Aerial crown-view tile of a tropical tree (Barro Colorado Island, Panama), acquired 20240611:
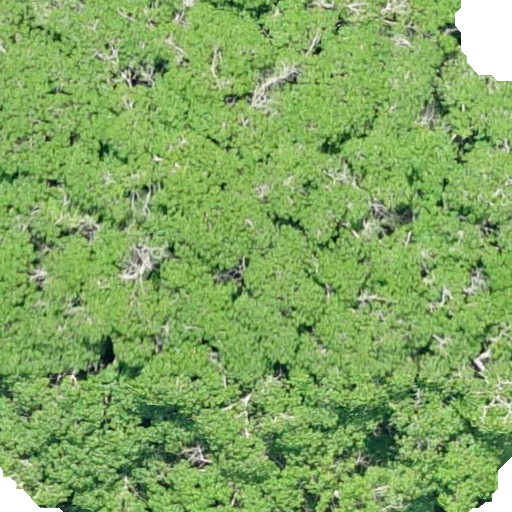
Species: Hura crepitans
GBIF accepted scientific name: Hura crepitans
Crown area: 575.399 m²